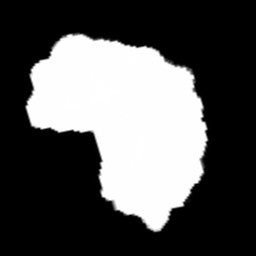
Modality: FA
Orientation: sagittal
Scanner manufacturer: siemens
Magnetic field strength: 3 T
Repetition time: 3.6 s
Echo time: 0.092 s